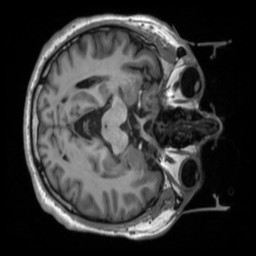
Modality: T1w
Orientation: axial
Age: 55
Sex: male
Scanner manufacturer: siemens
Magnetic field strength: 3 T
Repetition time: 2.53 s
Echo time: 0.00219 s